Aerial crown-view tile of a tropical tree (Barro Colorado Island, Panama), acquired 20241014:
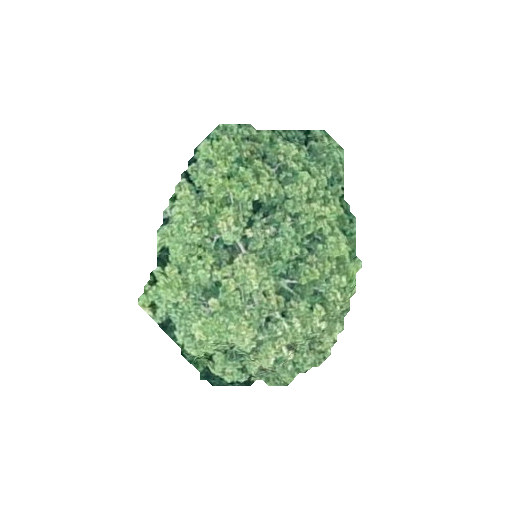
Species: Zanthoxylum panamense
GBIF accepted scientific name: Zanthoxylum panamense
Crown area: 67.199 m²